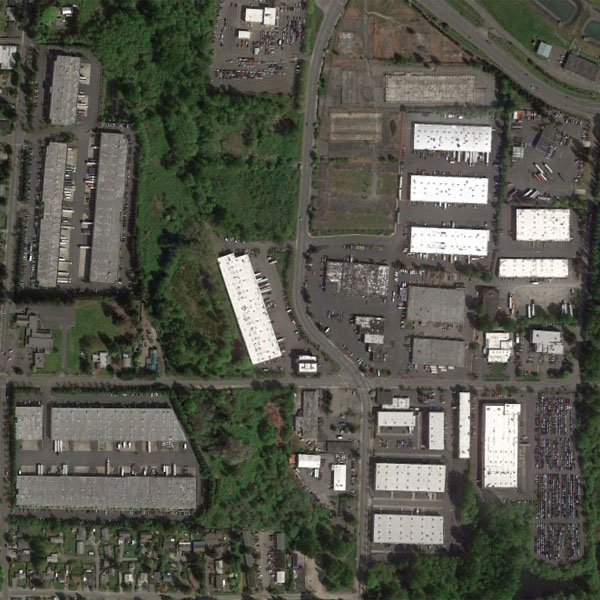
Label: Industrial